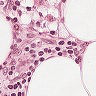
Metastatic tissue present: no